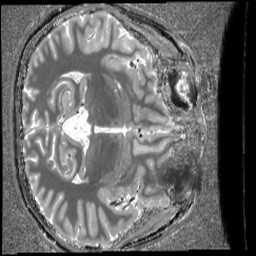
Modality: T1map
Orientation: axial
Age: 20
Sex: male
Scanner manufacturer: siemens
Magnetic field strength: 6.98 T
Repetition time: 6 s
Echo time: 0.00283 s